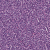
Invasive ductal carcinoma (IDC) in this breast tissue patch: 1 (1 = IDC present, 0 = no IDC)